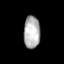
Tissue: lung
Cell type: Endothelial cells
Senescence score: 0.5884
Nuclear area (px): 521
Mean DAPI intensity: 177.355